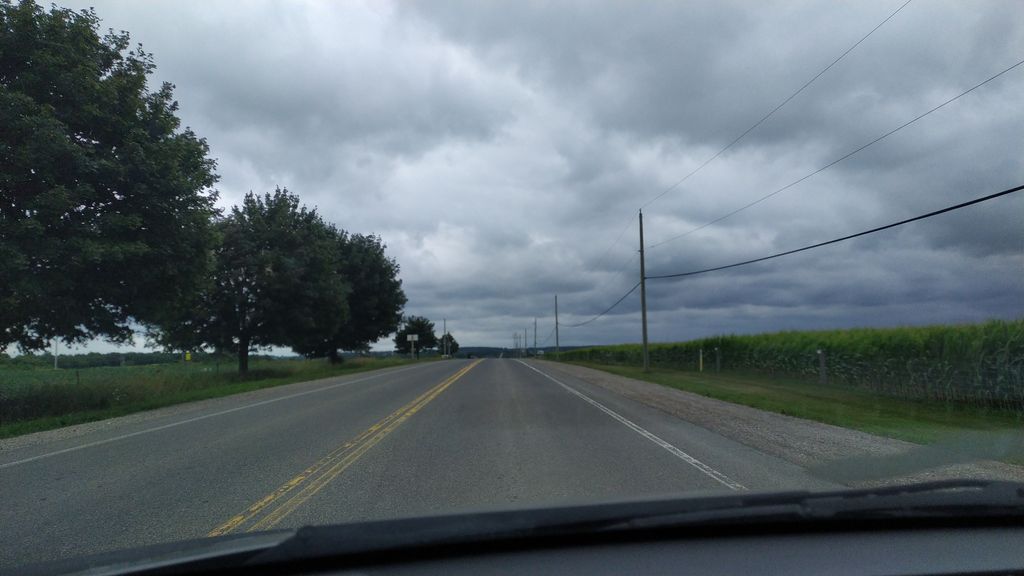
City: kitchener-waterloo